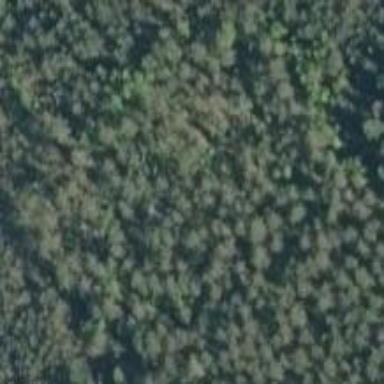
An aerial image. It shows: Swamp in wetland area.